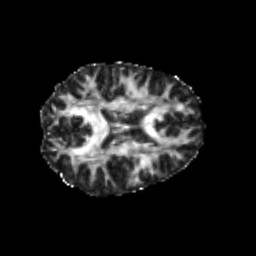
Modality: FA
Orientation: axial
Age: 23
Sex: female
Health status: healthy
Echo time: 0.074 s